Question: I was trying to see if I could customize the <URL> control to be more of an event calendar, where you could type in text in each of the day, or have an action happen when the day is clicked.
However, Month Calendar is very different than what I want. Will I have to create an entire new calendar for the event calendar, like a 6x7 grid where each cell represents a day? Or is there a simpler way?
This is what the MonthCalendar control looks like:
<URL>
<URL>
This is what I want:

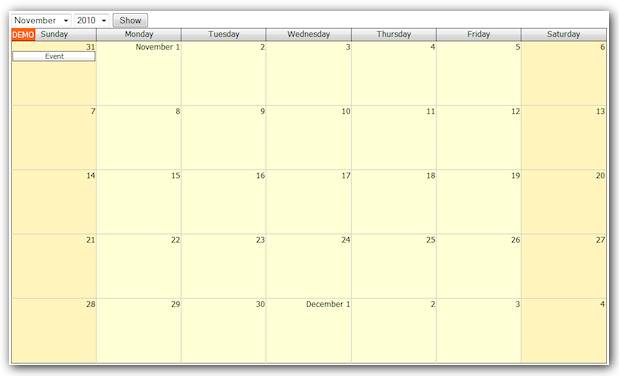
Answer: I use the DevExpress components, they have the XtraScheduler which does exactly this and even much much more. Their Scheduler is available for all platforms, ASP.NET, SL, MVC, Windows Forms, WPF...
I am not aware of any free solution right now, at least not at that level, you can download their trial and see if it fits your needs.